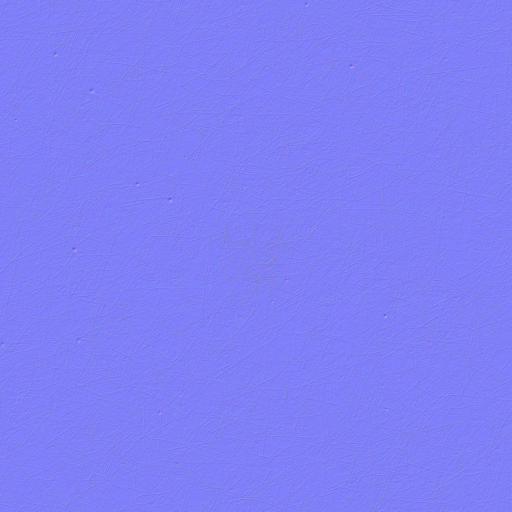
metal scratched steel